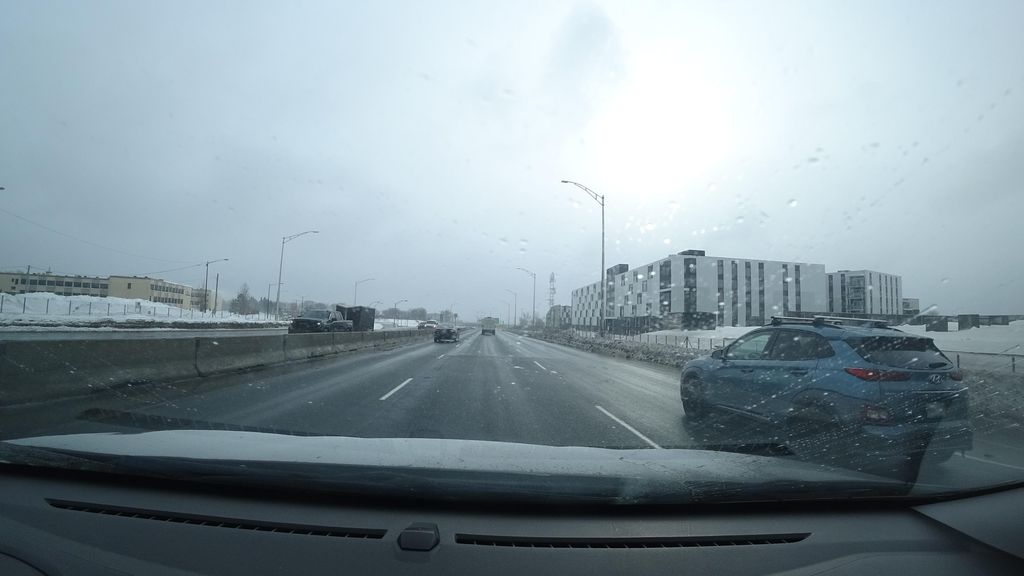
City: quebec_city